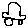
Label: car